Aerial crown-view tile of a tropical tree (Barro Colorado Island, Panama), acquired 20250414:
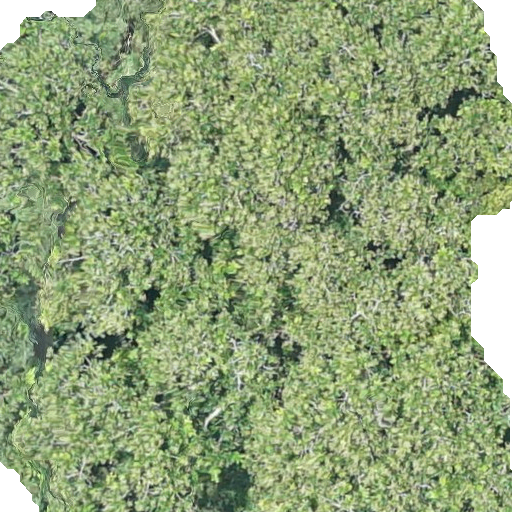
Species: Anacardium excelsum
GBIF accepted scientific name: Anacardium excelsum
Crown area: 440.292 m²